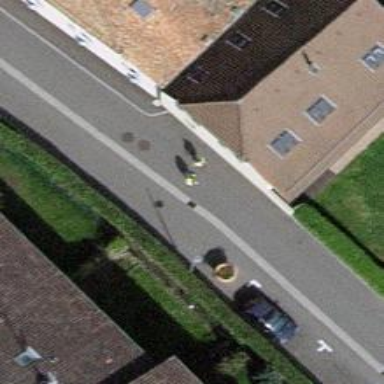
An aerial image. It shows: Living street.